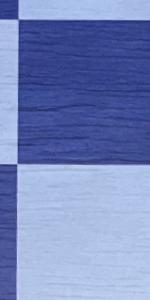
Label: Empty